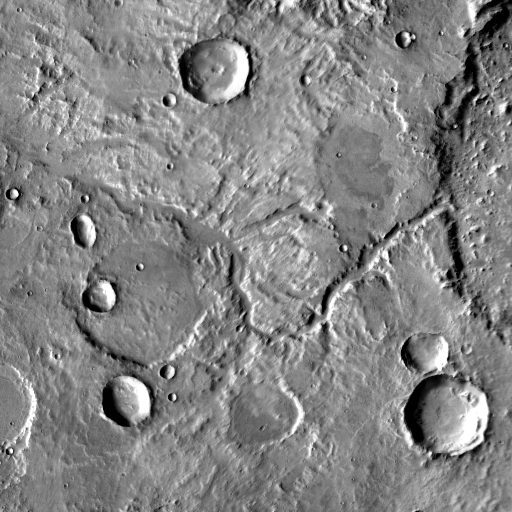
Crater classes present: Background, Other, Layered, Buried, Secondary